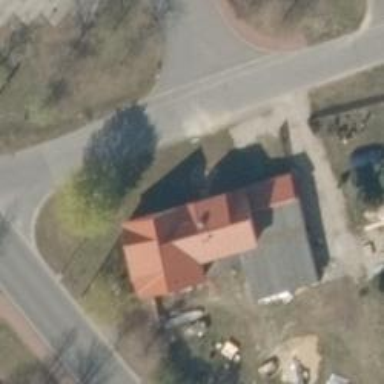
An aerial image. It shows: Simple and straightforward house.